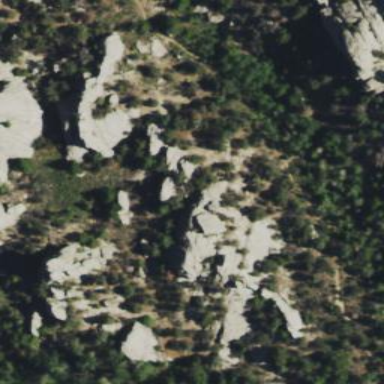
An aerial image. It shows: Landscape of bare rock.